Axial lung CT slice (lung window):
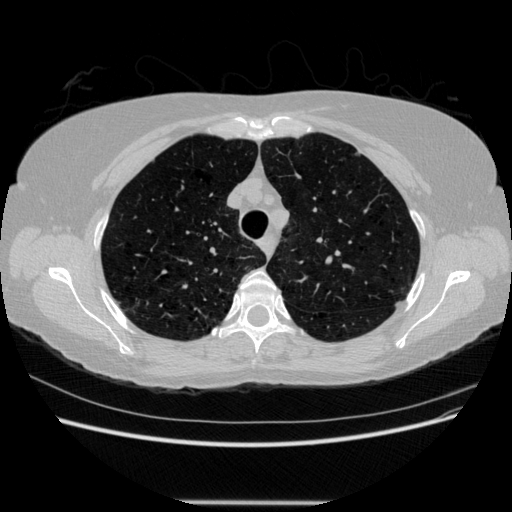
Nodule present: no